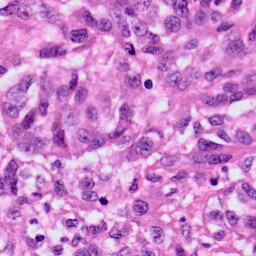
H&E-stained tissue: Skin